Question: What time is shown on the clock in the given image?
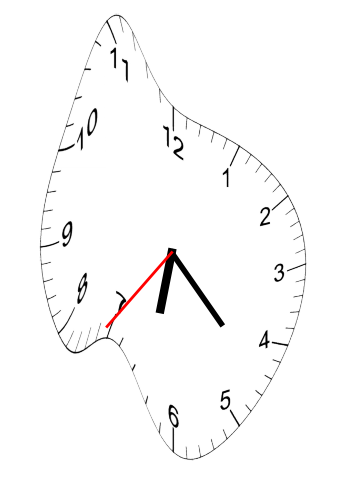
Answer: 06:22:36